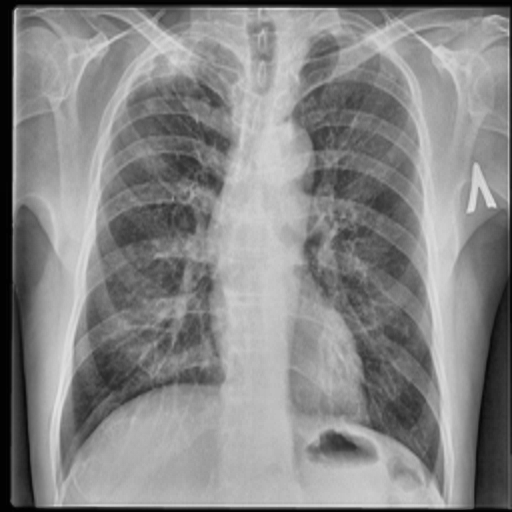
Finding: TUBERCULOSIS